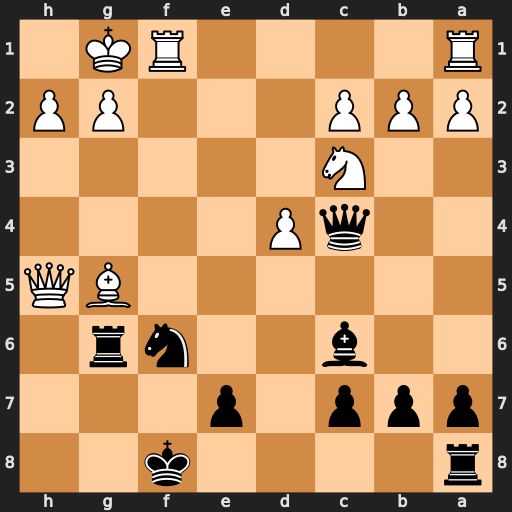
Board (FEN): r4k2/ppp1p3/2b2nr1/6BQ/2qP4/2N5/PPP3PP/R4RK1
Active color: b
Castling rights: -
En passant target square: -
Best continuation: Qxd4+ Kh1 Kg7 Ne2 Qe4 Bxf6+ exf6